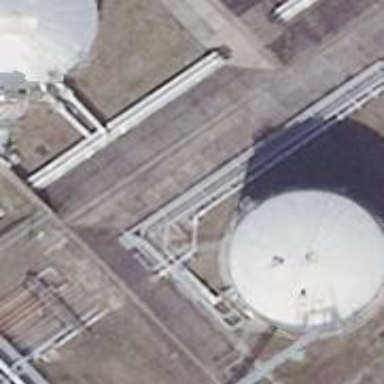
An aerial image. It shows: Storage tank which is man-made.